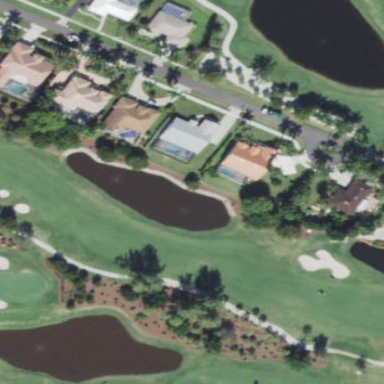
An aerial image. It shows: Grassy area designated as golf fairway.